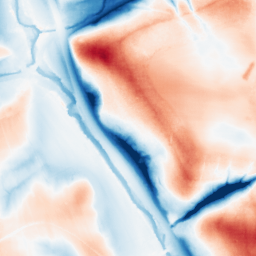
Category: classical
Decomposition family: gaussian_anisotropic
Decomposition parameters: sigma_x: 20
sigma_y: 20
Upsampling method: sinc_hamming
Upsampling parameters: scale: 8
kernel_size: 16
Upsampling scale: 8